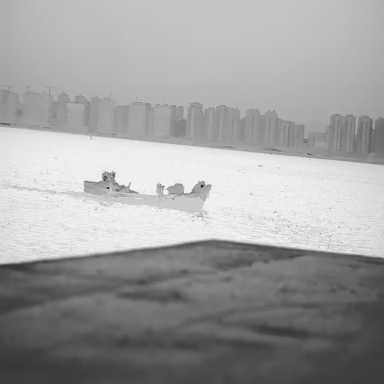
There is a bulk_carrier in the infrared image.